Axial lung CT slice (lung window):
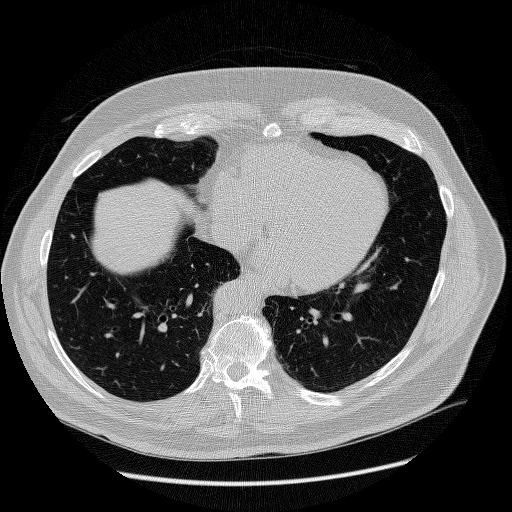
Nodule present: no